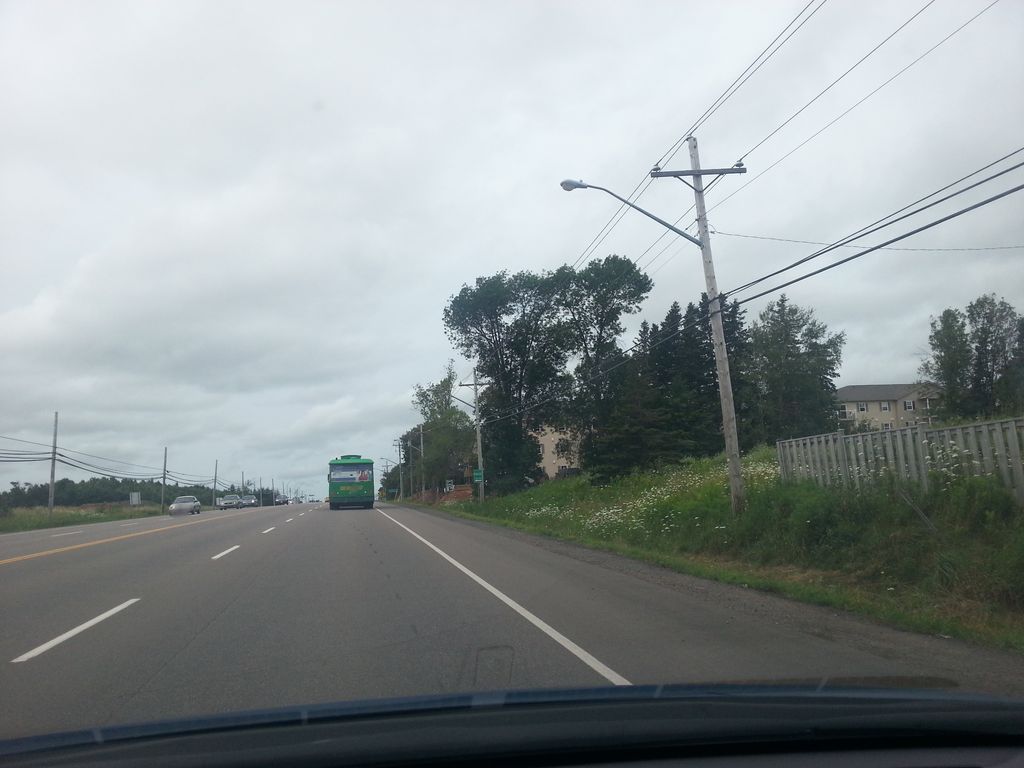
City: charlottetown